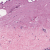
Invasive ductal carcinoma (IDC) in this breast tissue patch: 0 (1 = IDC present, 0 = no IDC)